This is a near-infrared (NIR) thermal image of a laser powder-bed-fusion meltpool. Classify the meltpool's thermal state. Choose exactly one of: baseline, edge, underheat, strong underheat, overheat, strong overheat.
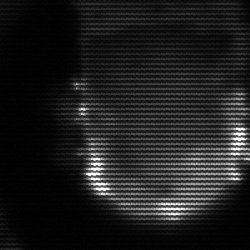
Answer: baseline